A time-domain waveform of one vibration snapshot from a rolling-element bearing is shown. Determine the bearing's health state. Answer with exactly one of: normal, inner_race, outer_race, ball.
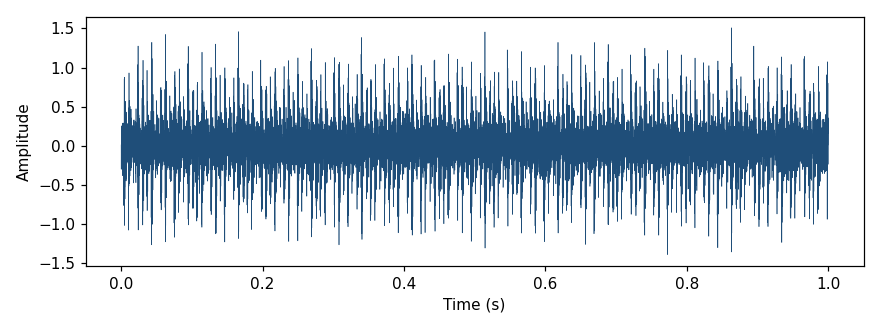
Answer: inner_race